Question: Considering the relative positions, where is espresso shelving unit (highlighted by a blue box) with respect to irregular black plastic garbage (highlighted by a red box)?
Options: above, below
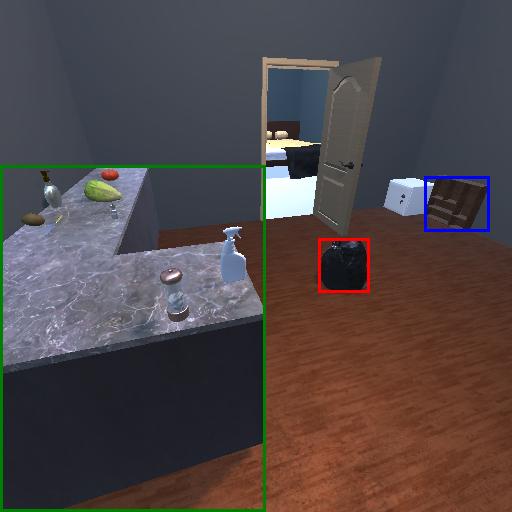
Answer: above